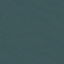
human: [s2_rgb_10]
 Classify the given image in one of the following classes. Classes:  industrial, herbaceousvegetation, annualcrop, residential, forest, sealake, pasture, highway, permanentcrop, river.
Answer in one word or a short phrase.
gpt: SeaLake